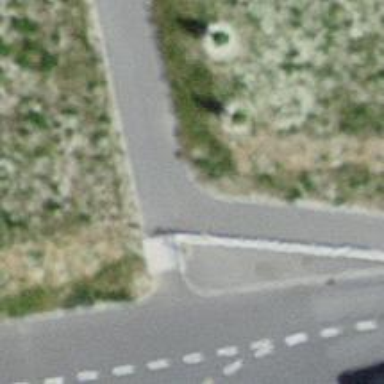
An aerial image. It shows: Road with steps.